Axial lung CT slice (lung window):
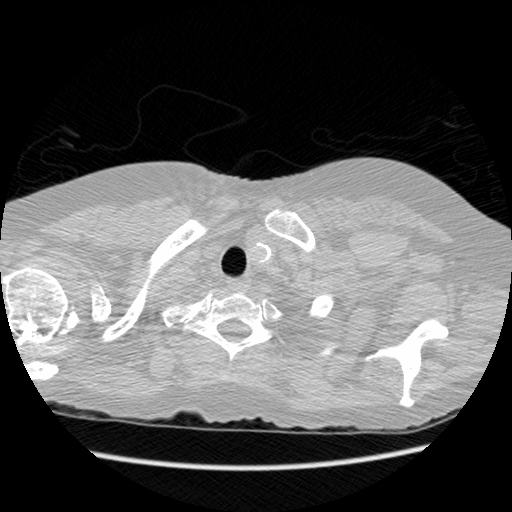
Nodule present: no